Chest X-ray:
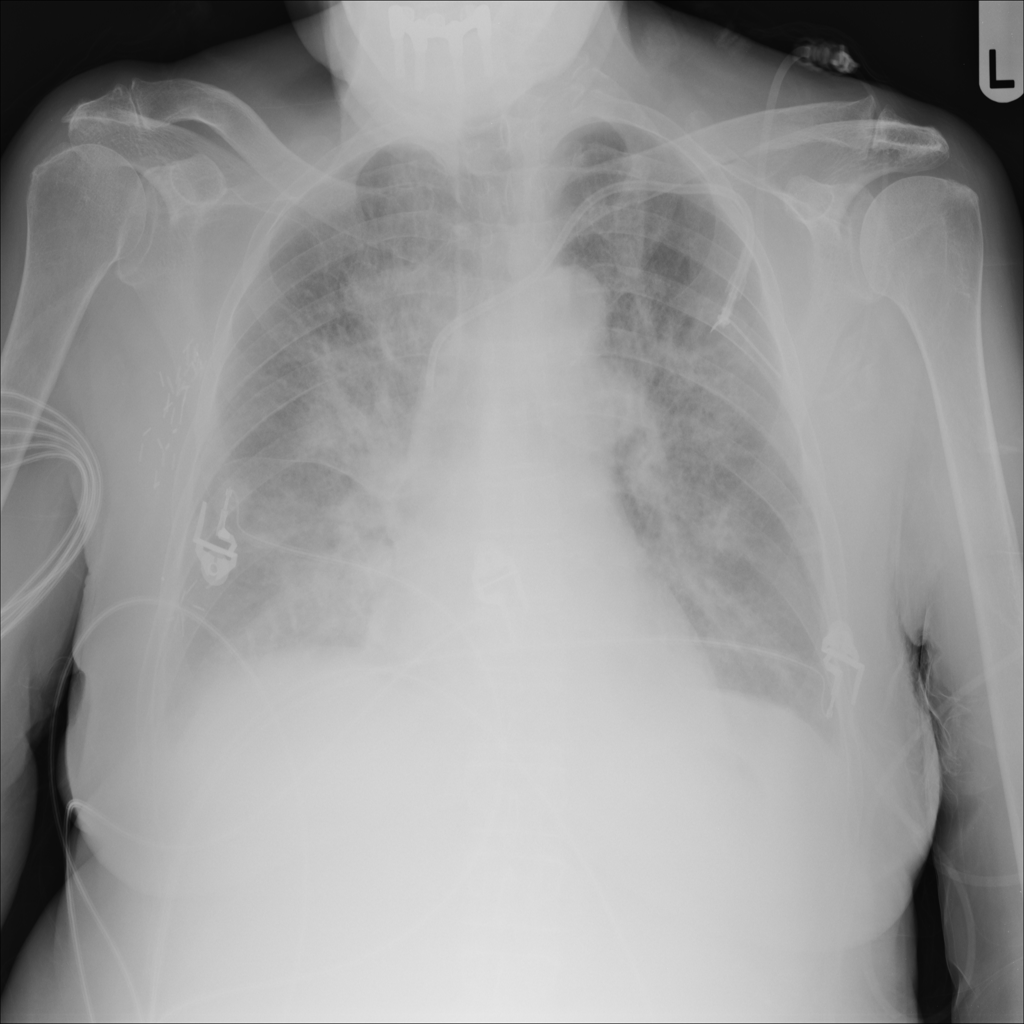
Findings: Consolidation, Effusion
No abnormal finding: no